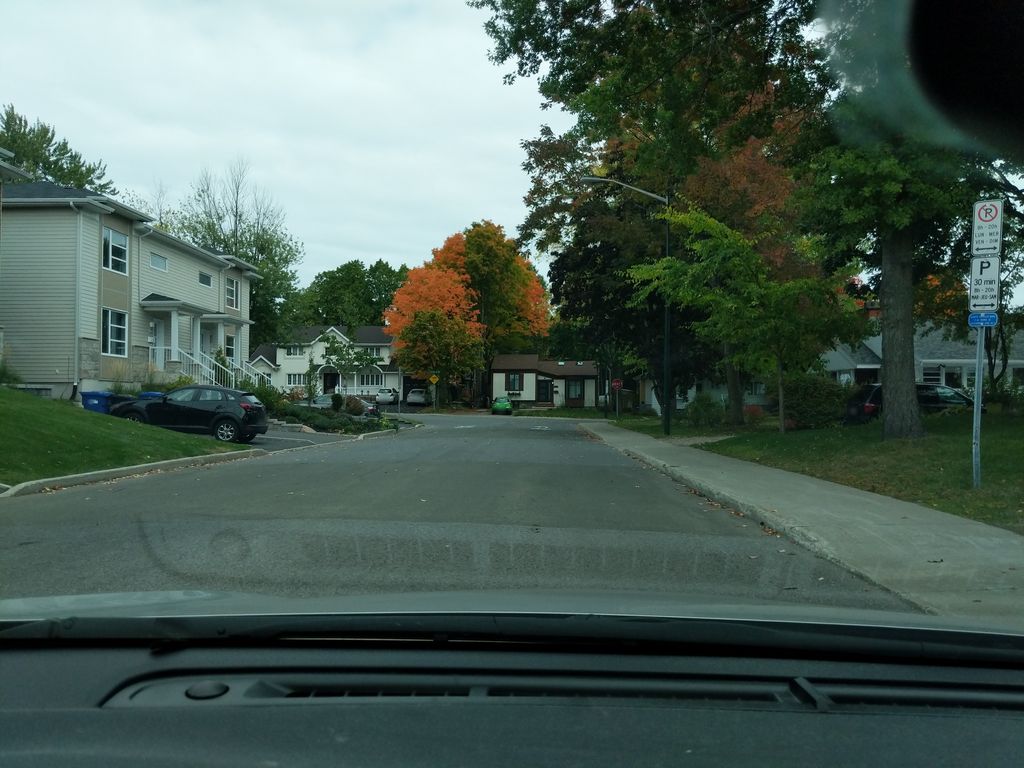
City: quebec_city